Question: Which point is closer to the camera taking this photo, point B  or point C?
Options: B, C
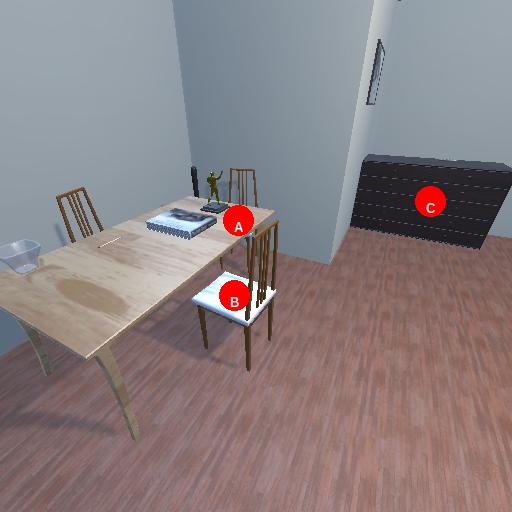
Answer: B